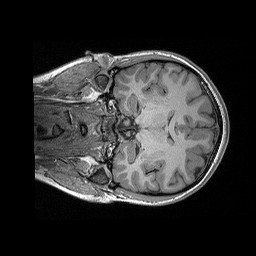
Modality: T1w
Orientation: coronal
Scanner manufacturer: siemens
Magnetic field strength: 3 T
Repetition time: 2.3 s
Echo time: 0.00298 s